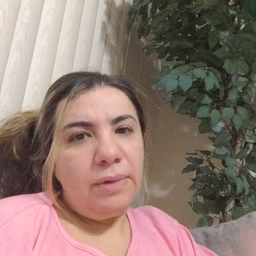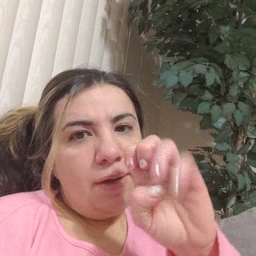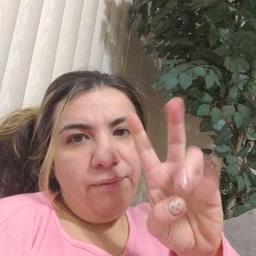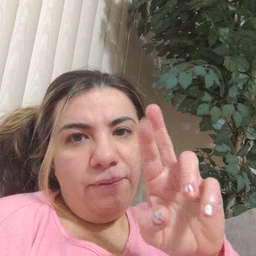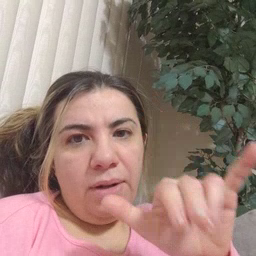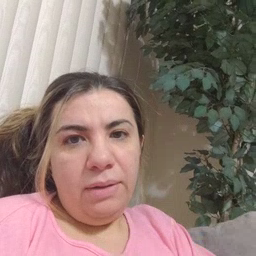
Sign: every